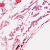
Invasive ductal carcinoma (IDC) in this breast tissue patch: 0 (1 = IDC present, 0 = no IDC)